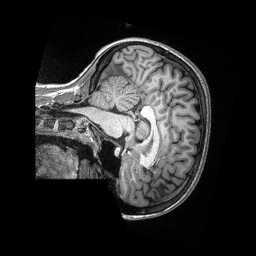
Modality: T1w
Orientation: sagittal
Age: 19
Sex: female
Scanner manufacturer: siemens
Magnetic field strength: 3 T
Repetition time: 2.3 s
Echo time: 0.00308 s